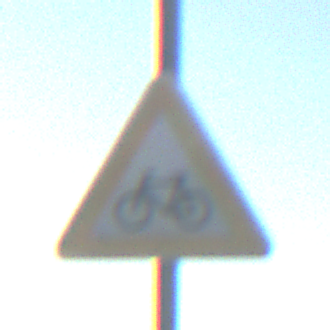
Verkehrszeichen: RadverkehrRechts
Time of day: SunriseSunset
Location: Outdoor (Nature)
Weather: Clear
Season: NotSpecified
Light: Natural